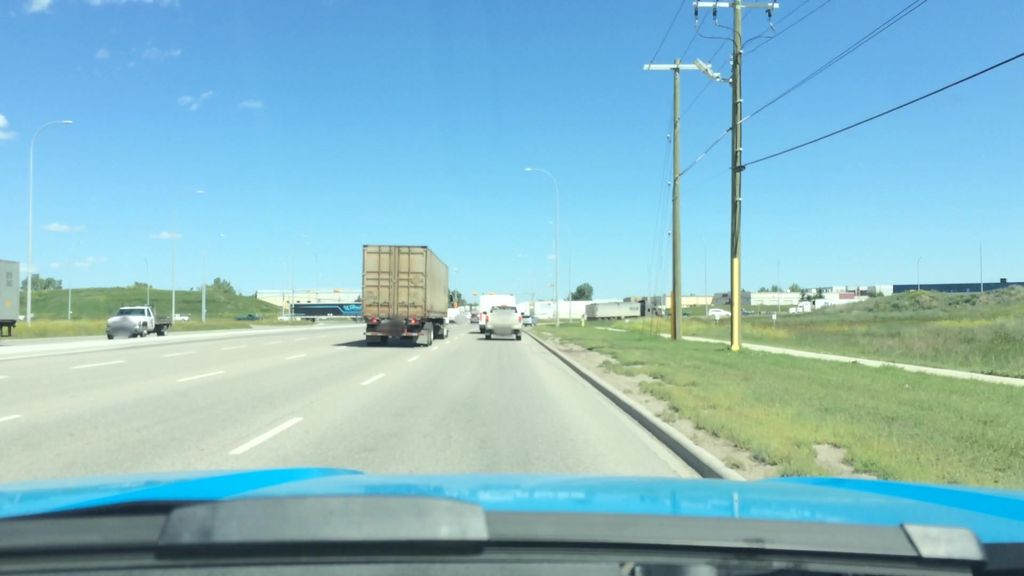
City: calgary